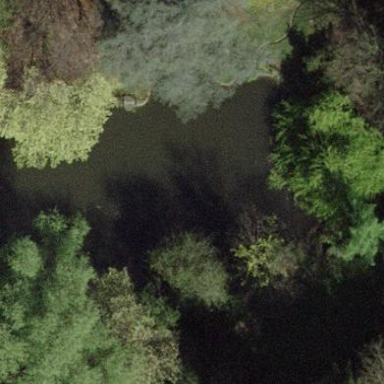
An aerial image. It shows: Serene pond surrounded by nature.